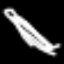
Label: pencil